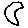
Label: moon